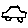
Label: car